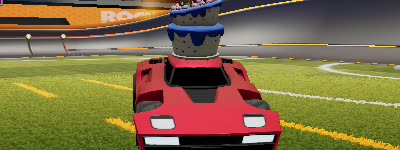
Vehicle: breakout